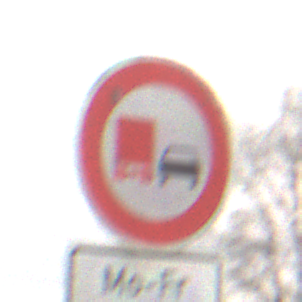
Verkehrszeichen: UeberholverbotKraftfahrzeuge
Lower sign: ZeitangabenMitBeschraenkungAufWochentage2
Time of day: Midday
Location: Outdoor (Nature)
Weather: Overcast
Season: NotSpecified
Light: Natural